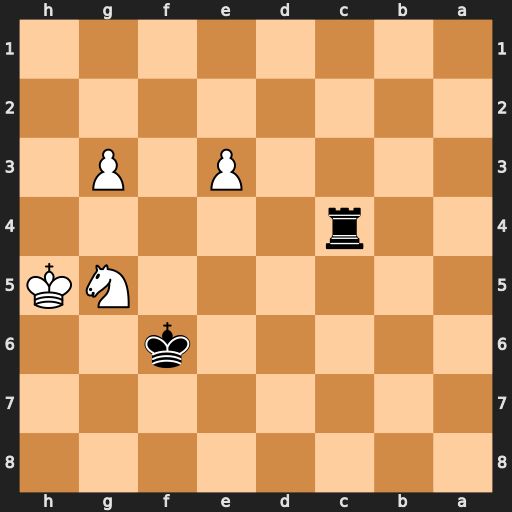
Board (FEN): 8/8/5k2/6NK/2r5/4P1P1/8/8
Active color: b
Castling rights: -
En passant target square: -
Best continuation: Rc5 Kg4 Rxg5+